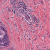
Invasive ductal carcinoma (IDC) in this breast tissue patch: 0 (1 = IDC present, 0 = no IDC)